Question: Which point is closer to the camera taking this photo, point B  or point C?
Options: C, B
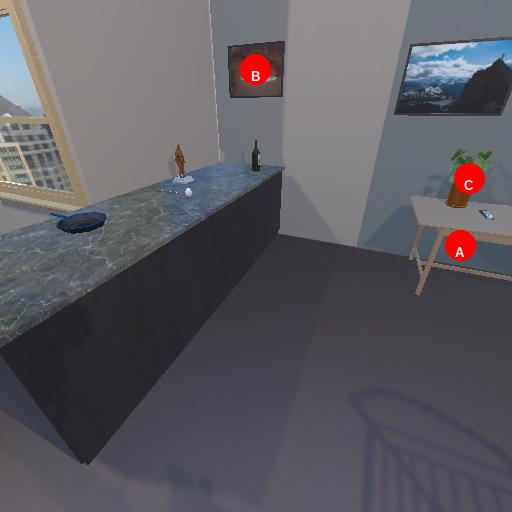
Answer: C